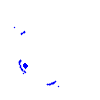
Particle: pion